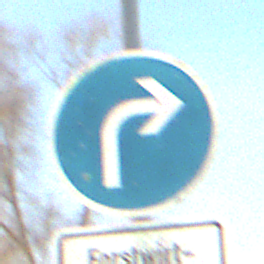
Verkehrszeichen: VorgeschriebeneFahrtrichtungRechts
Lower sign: BesondereFahrzeugeUndTransportgueter7
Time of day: MorningAfternoon
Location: Outdoor (Suburban)
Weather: PartlyCloudy
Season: NotSpecified
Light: Natural